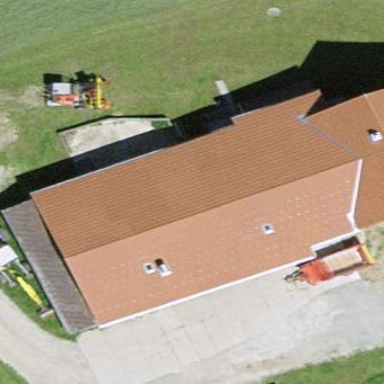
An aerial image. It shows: Farm building.